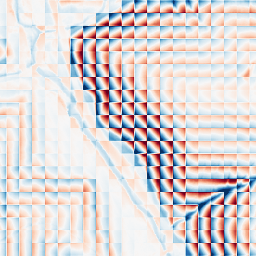
Category: wavelet
Decomposition family: wavelet_dwt
Decomposition parameters: wavelet: haar
level: 4
Upsampling method: bicubic
Upsampling parameters: scale: 2
Upsampling scale: 2